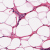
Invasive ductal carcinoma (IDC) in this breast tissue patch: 0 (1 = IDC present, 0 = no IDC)